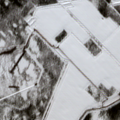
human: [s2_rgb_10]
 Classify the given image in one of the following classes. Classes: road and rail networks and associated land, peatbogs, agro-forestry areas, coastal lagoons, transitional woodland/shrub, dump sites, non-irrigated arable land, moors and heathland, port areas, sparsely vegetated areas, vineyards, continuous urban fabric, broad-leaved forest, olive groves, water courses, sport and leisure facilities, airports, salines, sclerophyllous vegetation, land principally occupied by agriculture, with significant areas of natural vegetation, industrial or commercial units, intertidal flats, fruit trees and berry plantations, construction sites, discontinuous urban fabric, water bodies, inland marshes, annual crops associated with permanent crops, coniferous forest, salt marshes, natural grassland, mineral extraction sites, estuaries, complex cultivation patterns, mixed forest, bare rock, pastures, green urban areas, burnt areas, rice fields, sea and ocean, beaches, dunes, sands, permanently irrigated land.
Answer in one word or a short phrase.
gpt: coniferous forest, mixed forest, peatbogs